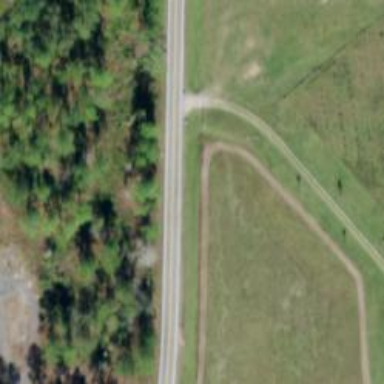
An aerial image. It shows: Tertiary road.